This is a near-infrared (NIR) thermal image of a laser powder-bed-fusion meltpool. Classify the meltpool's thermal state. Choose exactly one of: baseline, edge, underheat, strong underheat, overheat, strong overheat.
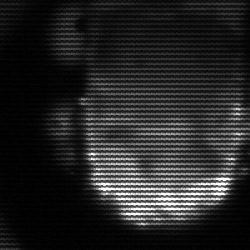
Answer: baseline